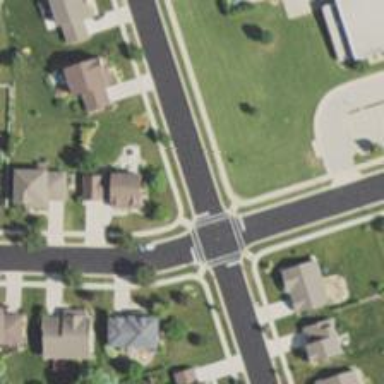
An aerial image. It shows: Crossing on footway.